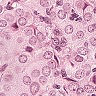
Metastatic tissue present: yes